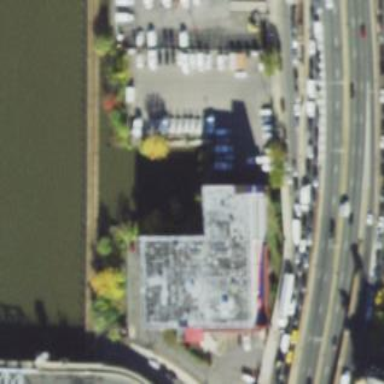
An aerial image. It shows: Storage rental shop located in building.